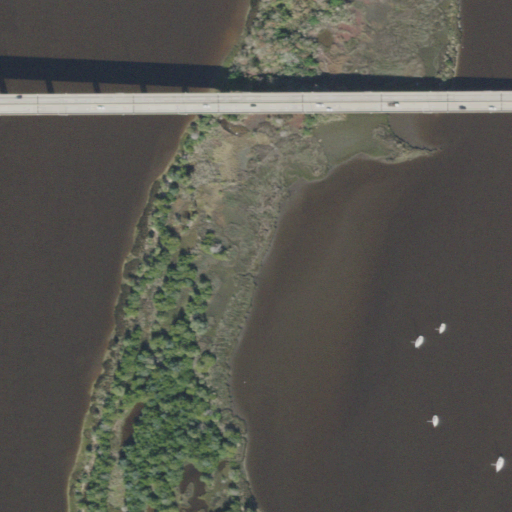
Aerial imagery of island in Florida named Exchange Island containing open water, herbaceous wetlands, evergreen forest, medium intensity development, low intensity development, woody wetlands, and high intensity development